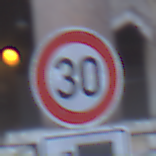
Verkehrszeichen: Geschwindigkeit30
Zusatzzeichen unten: HinweisDurchSinnbild7
Umgebung: Outdoor, Urban
Tageszeit: Dawn
Wetter: Clear
Licht: Natural
Jahreszeit: NotSpecified
Kontrast: LowContrast